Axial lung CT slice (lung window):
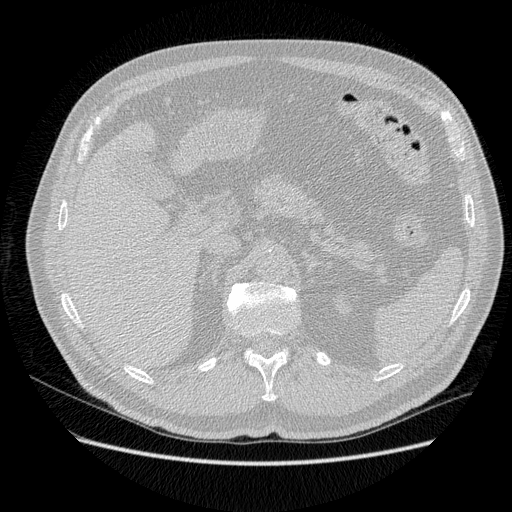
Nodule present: no